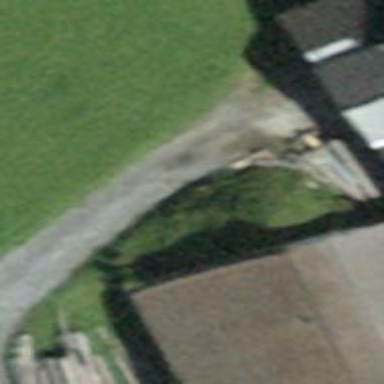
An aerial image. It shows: Retaining wall.